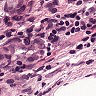
Metastatic tissue present: yes